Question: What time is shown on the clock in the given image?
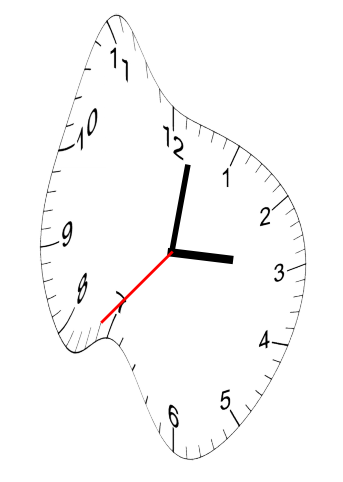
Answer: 03:01:37